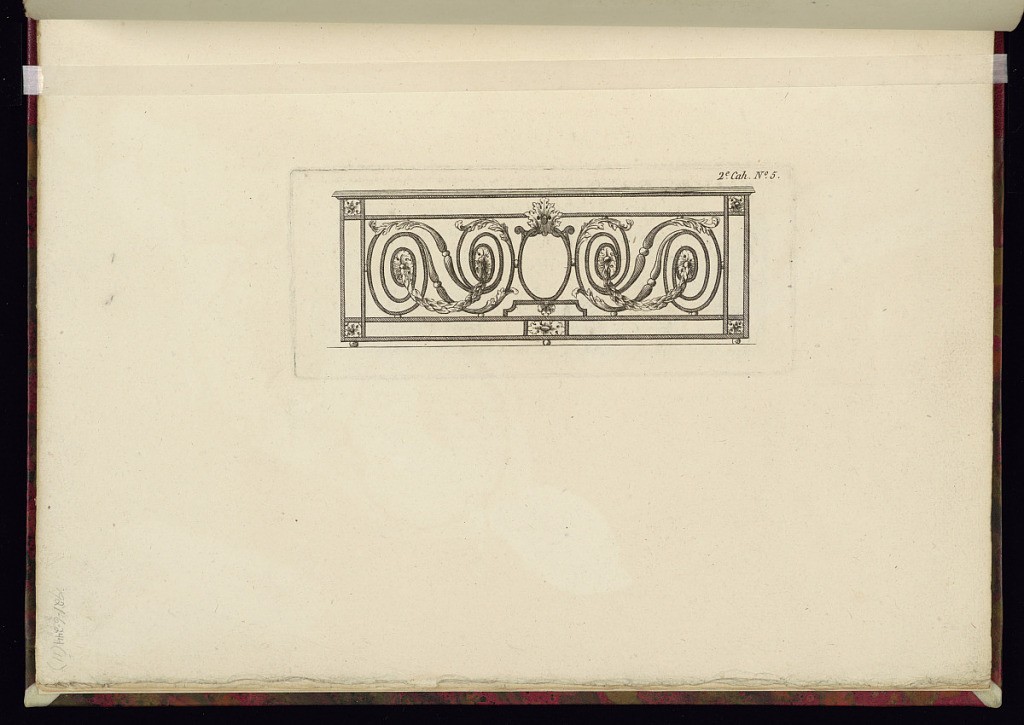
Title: Design for an Iron Balcony
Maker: Gabriel Bonthomme, France, active ca. 1775
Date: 1777
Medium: Etching and engraving on paper
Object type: Print
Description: Design for an iron balcony with decorative motifs including garlands and scrolling acanthus leaves. The plate is numbered but not signed.